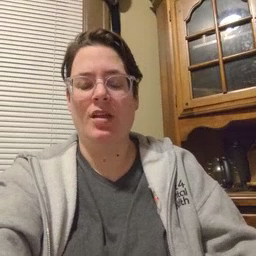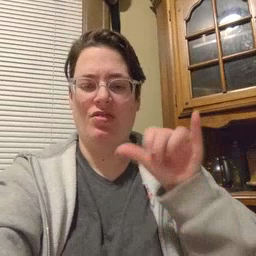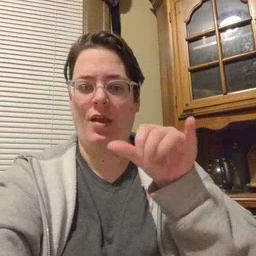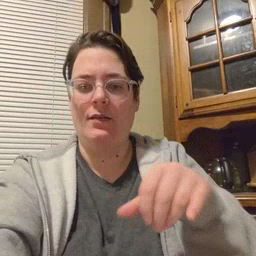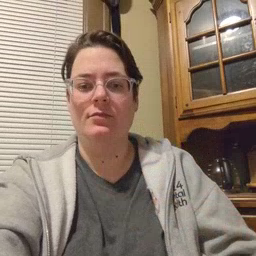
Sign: that